Question: Running JDK 1.7 on Mac OS X and suddenly breakpoints on my project are not working, and they are appearing greyed out. They were working earlier today, so not sure what I have done to cause this. I am using Intellij 13.1.3. Why would breakpoints stop working like this?

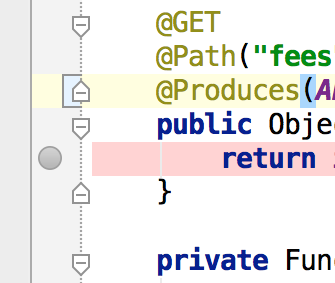
Answer: Oh Gee - I just saw the "Mute Breakpoint" button in the debugger window. My mistake: picture below for the next person who might be as inattentive as me: